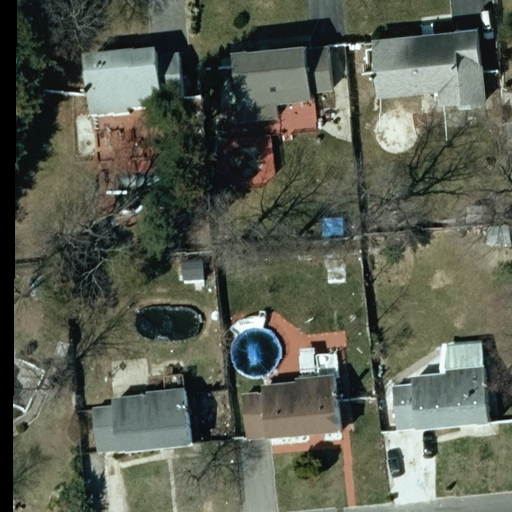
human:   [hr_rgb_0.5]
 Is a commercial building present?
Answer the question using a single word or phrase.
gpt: no

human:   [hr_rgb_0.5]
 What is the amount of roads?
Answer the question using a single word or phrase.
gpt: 1

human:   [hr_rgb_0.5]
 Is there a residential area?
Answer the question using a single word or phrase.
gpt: yes

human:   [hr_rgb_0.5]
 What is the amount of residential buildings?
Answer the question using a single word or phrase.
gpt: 7

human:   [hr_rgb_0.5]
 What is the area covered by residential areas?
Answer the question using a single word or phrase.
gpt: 10621m2

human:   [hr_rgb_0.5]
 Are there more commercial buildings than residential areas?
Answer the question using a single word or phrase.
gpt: no

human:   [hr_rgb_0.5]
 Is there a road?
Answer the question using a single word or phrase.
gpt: yes

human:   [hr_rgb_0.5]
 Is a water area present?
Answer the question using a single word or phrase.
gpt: no

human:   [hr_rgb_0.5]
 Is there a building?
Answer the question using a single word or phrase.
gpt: yes

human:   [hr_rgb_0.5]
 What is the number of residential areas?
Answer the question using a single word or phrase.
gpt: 1

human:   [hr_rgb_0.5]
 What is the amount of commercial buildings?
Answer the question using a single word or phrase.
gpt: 0

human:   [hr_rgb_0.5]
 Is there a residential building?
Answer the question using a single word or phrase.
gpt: yes

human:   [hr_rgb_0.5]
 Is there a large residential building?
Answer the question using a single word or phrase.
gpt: no

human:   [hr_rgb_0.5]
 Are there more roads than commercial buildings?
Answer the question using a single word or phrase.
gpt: yes

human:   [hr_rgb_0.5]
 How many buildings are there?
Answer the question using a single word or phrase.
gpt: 7

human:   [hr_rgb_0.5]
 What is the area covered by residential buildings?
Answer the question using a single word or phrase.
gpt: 1778m2

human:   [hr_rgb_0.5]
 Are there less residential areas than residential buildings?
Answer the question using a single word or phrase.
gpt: yes

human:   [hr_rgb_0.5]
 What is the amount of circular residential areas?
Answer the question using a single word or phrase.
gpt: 0

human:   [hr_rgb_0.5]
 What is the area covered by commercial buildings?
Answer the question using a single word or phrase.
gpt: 0m2

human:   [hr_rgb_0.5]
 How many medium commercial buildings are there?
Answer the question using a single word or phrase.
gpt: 0

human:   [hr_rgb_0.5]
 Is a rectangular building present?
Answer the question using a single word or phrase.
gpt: yes

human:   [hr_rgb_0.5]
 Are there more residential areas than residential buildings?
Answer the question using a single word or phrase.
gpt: no

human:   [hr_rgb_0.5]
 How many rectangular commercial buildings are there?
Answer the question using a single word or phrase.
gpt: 0

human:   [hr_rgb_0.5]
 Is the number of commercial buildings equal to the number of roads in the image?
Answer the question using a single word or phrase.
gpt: no

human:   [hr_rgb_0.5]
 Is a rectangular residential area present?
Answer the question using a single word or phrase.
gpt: yes

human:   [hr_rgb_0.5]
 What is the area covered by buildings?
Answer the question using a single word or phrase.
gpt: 1778m2

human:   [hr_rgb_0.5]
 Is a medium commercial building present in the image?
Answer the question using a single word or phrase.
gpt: no

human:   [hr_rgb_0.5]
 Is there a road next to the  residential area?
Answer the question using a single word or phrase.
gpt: yes

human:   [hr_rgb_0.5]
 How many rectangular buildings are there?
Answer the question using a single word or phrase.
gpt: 2

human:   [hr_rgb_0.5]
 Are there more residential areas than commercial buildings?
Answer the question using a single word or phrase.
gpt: yes

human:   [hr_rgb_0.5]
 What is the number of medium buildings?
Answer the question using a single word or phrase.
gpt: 6

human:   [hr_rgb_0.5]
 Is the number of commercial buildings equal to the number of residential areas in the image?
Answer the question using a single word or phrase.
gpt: no

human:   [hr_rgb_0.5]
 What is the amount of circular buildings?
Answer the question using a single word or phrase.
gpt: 0

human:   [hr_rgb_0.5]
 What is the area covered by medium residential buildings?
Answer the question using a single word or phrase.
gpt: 1711m2

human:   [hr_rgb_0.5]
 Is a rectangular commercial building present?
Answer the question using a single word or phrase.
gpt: no

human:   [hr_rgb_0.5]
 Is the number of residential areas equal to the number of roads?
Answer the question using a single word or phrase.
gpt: yes

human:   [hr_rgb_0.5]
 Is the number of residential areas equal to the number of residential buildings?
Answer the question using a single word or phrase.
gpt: no

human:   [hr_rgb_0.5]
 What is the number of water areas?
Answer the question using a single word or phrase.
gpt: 0

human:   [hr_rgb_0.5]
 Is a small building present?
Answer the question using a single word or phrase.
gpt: yes

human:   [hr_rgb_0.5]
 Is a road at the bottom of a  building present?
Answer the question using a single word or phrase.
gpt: no

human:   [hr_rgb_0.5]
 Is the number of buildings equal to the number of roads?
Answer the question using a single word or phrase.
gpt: no

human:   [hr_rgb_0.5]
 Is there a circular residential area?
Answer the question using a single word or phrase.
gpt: no

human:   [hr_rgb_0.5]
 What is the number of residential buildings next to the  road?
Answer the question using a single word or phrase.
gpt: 7

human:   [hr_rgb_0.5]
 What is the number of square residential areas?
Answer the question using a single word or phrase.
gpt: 0

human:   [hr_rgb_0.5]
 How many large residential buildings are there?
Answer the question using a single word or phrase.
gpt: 0

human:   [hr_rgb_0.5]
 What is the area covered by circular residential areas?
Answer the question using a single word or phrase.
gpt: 0m2

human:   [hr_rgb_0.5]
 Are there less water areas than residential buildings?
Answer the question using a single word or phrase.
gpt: yes

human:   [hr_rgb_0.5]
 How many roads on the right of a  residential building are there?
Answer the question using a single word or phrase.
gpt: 0

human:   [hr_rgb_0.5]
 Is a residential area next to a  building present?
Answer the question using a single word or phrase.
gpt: yes

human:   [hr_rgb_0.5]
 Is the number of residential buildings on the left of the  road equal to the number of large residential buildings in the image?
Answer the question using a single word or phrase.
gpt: yes

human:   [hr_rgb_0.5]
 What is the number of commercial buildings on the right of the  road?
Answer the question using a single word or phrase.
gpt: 0

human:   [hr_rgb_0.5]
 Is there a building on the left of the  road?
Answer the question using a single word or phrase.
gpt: no

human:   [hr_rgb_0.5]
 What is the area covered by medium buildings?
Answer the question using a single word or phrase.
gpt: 1711m2

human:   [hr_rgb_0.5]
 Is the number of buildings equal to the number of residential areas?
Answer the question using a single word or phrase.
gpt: no

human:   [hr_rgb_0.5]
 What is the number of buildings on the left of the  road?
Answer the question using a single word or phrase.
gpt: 0

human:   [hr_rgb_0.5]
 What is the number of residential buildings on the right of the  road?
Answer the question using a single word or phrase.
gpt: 6

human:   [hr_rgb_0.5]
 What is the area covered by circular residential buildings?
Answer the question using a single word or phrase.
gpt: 0m2

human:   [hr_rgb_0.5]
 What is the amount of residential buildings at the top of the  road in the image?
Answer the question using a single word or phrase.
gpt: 0

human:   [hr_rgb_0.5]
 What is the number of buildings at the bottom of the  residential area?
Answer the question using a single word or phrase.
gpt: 7

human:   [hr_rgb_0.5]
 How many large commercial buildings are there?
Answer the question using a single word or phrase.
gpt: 0

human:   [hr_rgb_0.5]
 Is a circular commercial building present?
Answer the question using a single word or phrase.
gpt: no

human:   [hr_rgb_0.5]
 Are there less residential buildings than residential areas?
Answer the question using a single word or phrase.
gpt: no

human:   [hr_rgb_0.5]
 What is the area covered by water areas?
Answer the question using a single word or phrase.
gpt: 0m2

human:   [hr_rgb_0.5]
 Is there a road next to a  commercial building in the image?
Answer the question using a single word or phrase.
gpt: no